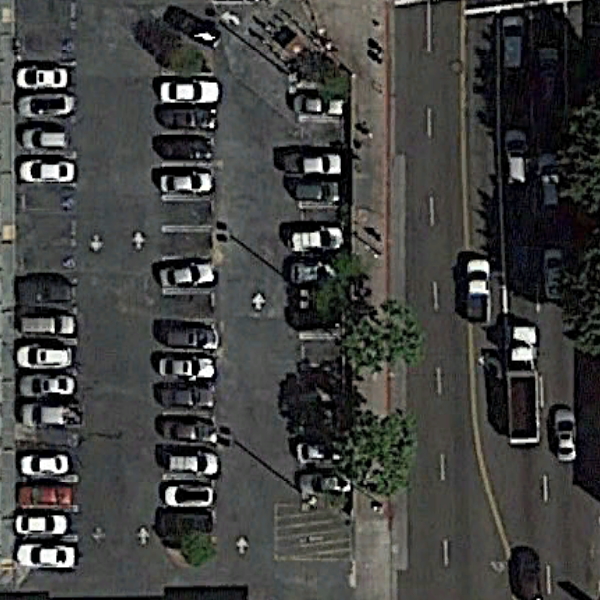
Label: Parking